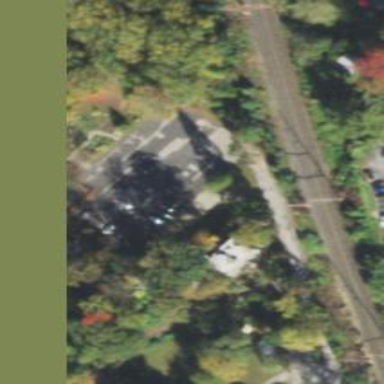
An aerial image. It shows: Parking area.